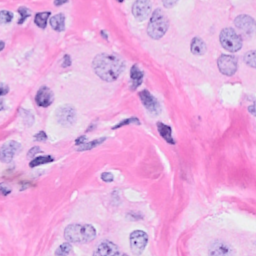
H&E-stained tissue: Breast